Question: I am unable to set the correct path in the JSP file and in the Dispatcher Servlet.
The following image is the 'index.jsp' to which I want to apply the css and it also presents the path to the 'bootstrap.min.css':

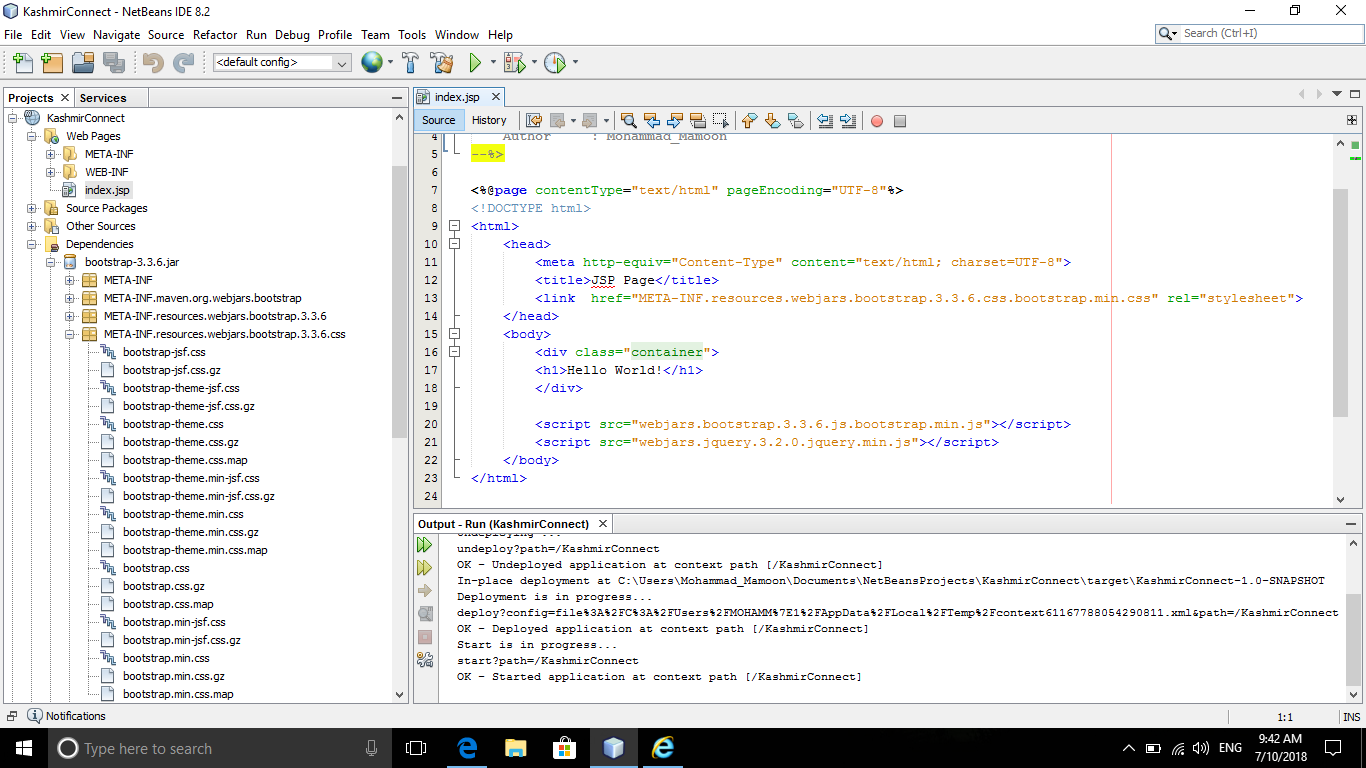
Answer: The way you are trying to access the file is wrong.
you are using . operator to access which is not possible.
Try with bootstrap cdn like below.
'''
<link rel="stylesheet" href="https://maxcdn.bootstrapcdn.com/bootstrap/3.3.7/css/bootstrap.min.css">
<!-- jQuery library -->
<script src="https://ajax.googleapis.com/ajax/libs/jquery/3.3.1/jquery.min.js"></script>
<!-- Latest compiled JavaScript -->
<script src="https://maxcdn.bootstrapcdn.com/bootstrap/3.3.7/js/bootstrap.min.js"></script>
'''